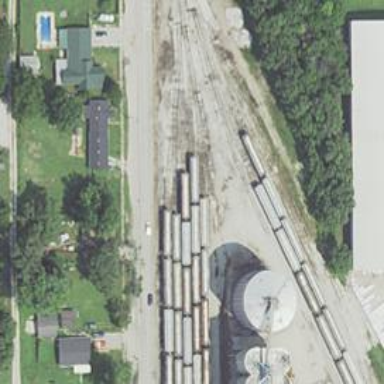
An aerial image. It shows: Railway siding for service.